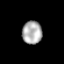
Tissue: prostate
Cell type: T cells
Senescence score: 0.2433
Nuclear area (px): 446
Mean DAPI intensity: 174.114